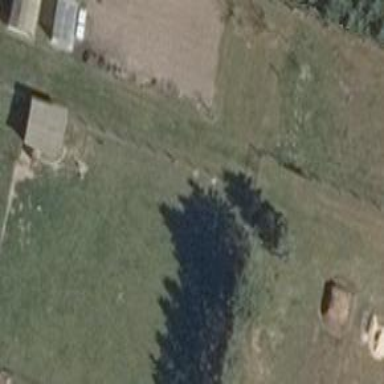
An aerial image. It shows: Row of evergreen needle-leaved trees.